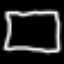
Label: square